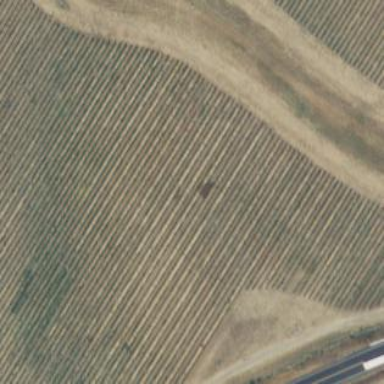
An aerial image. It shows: Vineyard with grape crops.